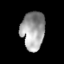
Tissue: lung
Cell type: Epithelial cells
Senescence score: 0.6204
Nuclear area (px): 888
Mean DAPI intensity: 158.382